What modifications can be observed between these two pictures?
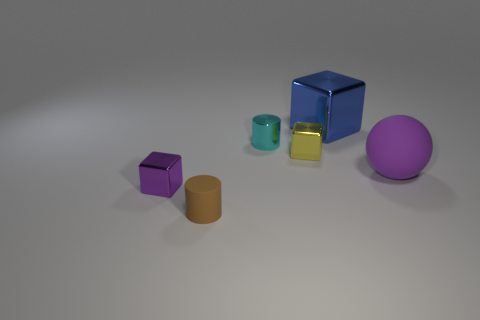
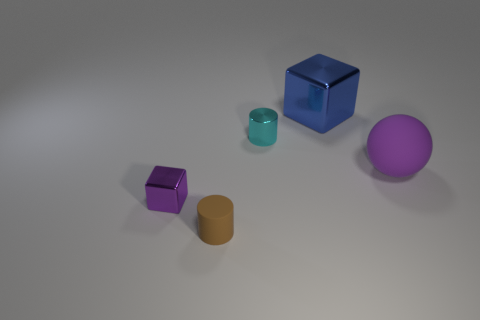
the yellow cube is missing
the small yellow metallic block that is on the right side of the small shiny cylinder is missing
the small yellow thing has disappeared
the tiny yellow shiny cube right of the small cyan cylinder is no longer there
the small yellow shiny block behind the small purple thing is missing